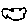
Label: cloud